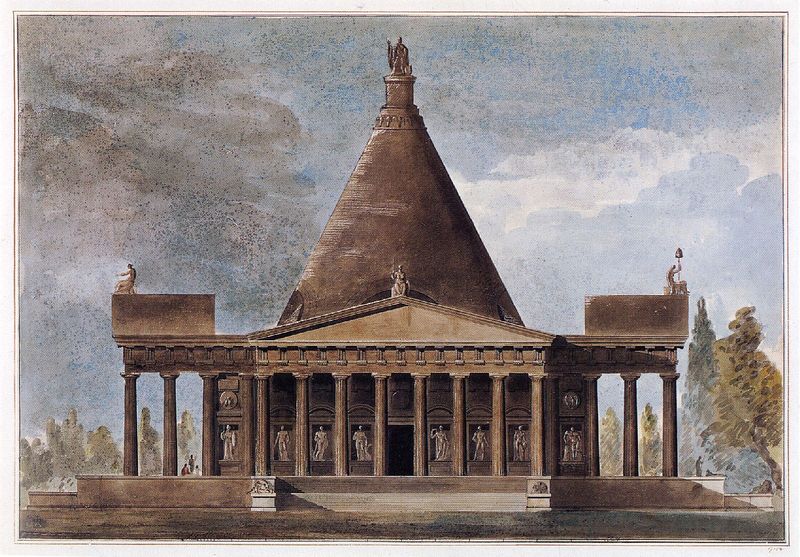
Titel: Entwurf eines Nationalmonuments für den Earl of Chatham
Künstler: James Paine II
Schlagwörter: baum, blau, himmel, wolken, bäume, grün, braun, grau, beige, giebel, treppe, stufen, plastiken, statuen, antik, tempel, pyramide